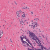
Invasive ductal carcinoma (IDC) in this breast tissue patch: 0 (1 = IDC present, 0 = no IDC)